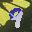
Label: 9